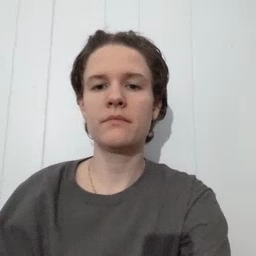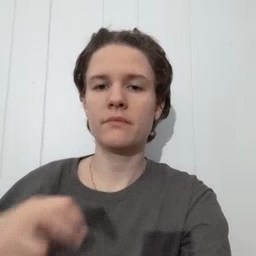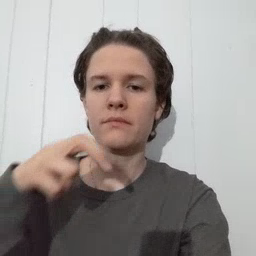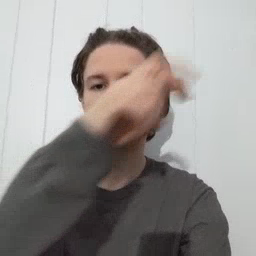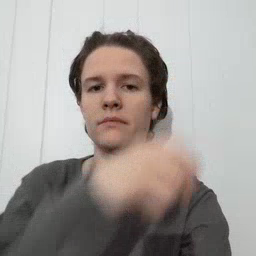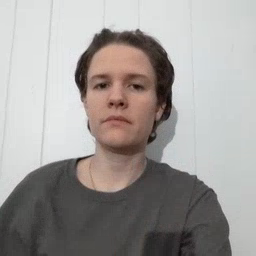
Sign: stairs